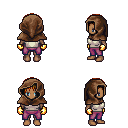
a pixel art fantasy rpg character, female body template, human, dark skin, white sleeveless shirt, magenta pants, light blonde plain hairstyle, cloth hood, gold gloves, four views (front, back, left, right), 2x2 character sprite sheet, small pixel art, hard edges, no anti-aliasing